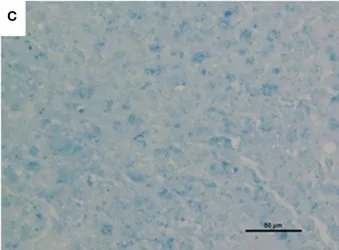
Brain biopsy neuropathology. (C) Luxol fast blue stain demonstrating virtually total myelin loss.
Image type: pathology (immunostaining)